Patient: sex M, age 54
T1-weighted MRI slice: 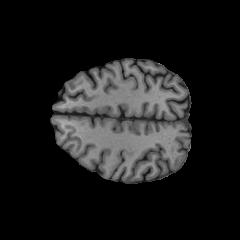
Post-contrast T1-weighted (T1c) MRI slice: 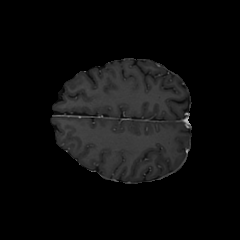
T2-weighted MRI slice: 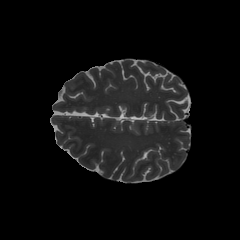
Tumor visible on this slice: no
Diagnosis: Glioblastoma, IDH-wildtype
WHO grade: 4